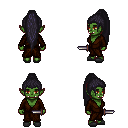
a pixel art fantasy rpg character, female body template, orc, green skin, brown robe, white pants, raven extra-long topknot hairstyle, gray slippers, dagger, four views (front, back, left, right), 2x2 character sprite sheet, small pixel art, hard edges, no anti-aliasing